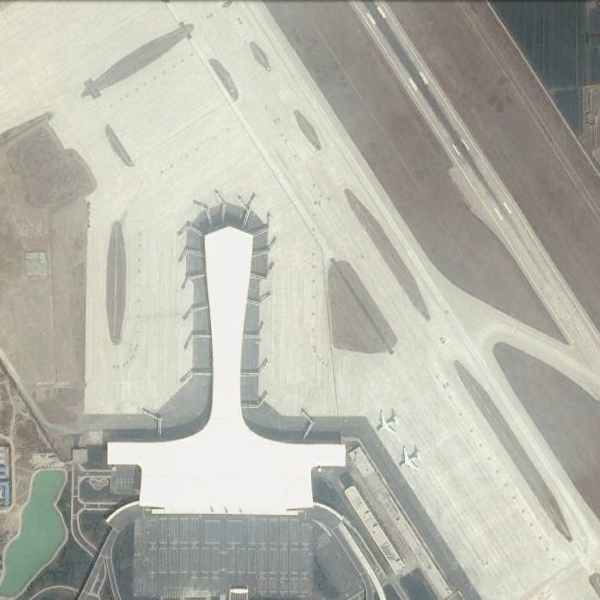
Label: Airport